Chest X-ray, PA view. Patient: 41 years old, sex F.
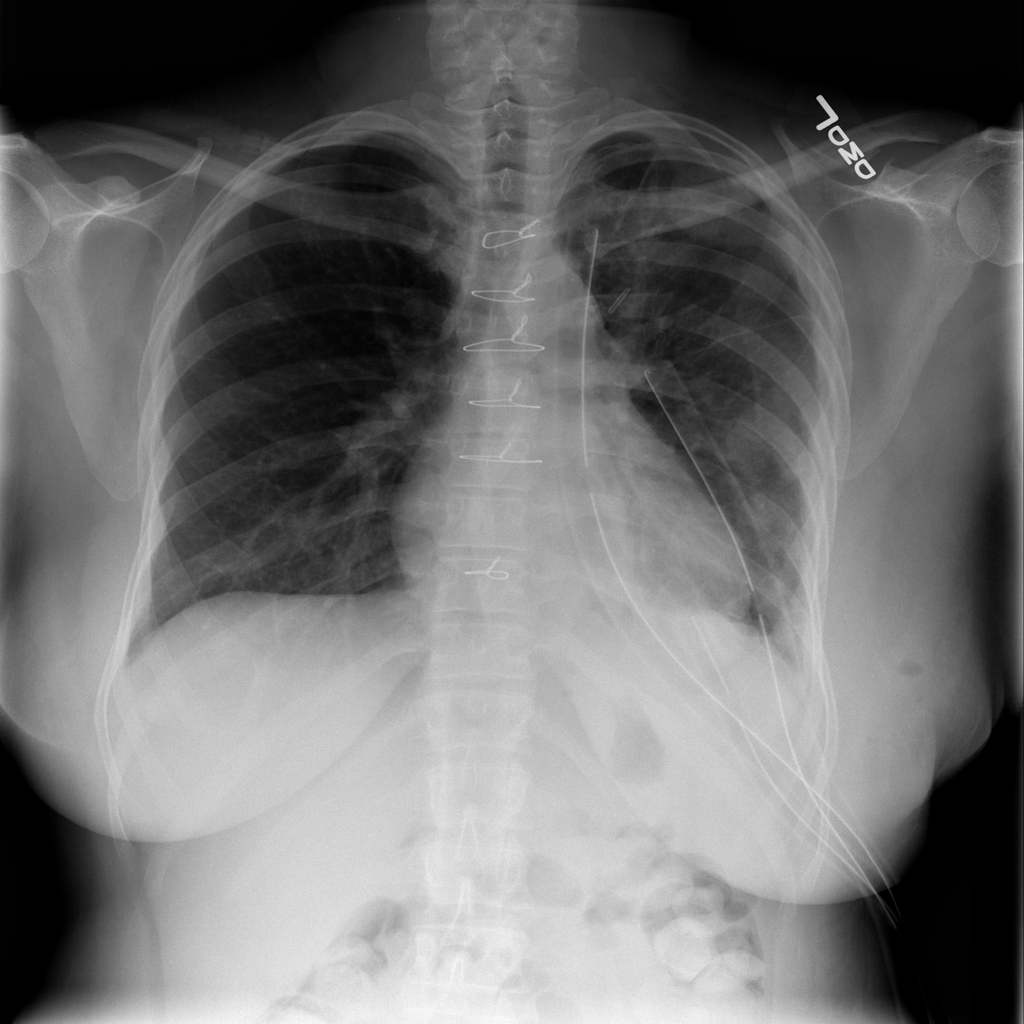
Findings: Pneumothorax